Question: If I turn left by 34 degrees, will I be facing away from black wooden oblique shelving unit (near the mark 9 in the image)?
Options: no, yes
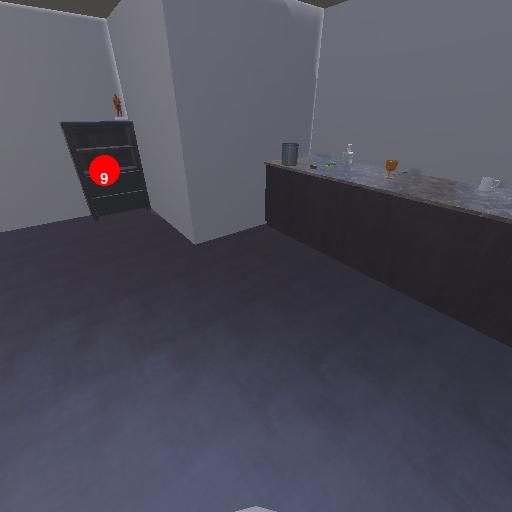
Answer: no